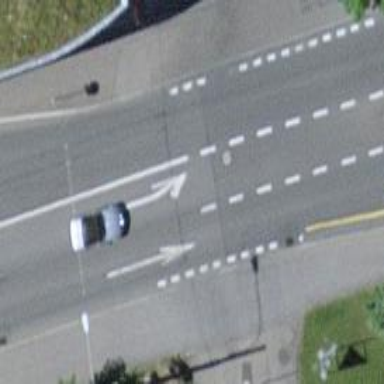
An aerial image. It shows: Tertiary road with trolley wires.